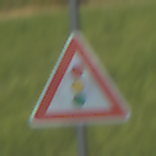
Verkehrszeichen: Lichtzeichenanlage
Umgebung: Outdoor, Nature
Tageszeit: MorningAfternoon
Wetter: PartlyCloudy
Licht: Natural
Jahreszeit: NotSpecified
Kontrast: HighContrast